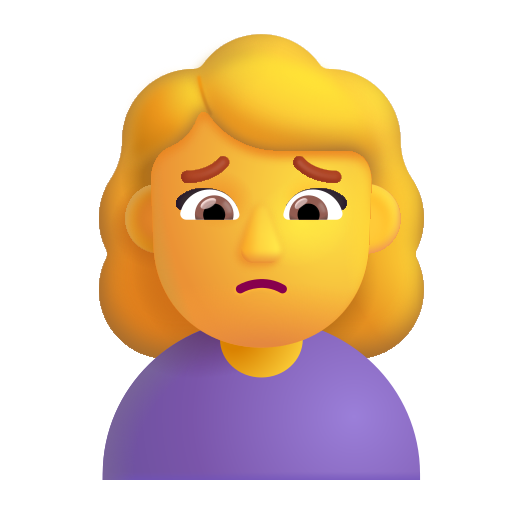
woman frowning color default